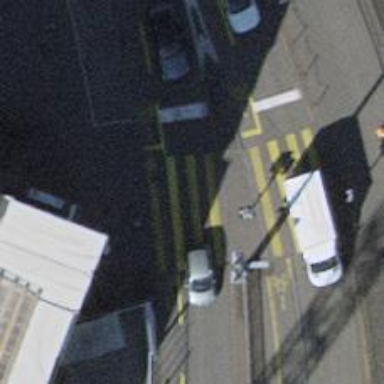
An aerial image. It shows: Zebra crossing with traffic signals. The crossing is marked by traffic lights.